Interaction volume radius: 10 \u00c5
Interaction volume height: 45 \u00c5
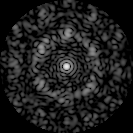
Disorder parameter: 0.7096